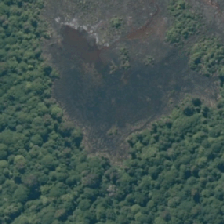
Land cover: lake_pond